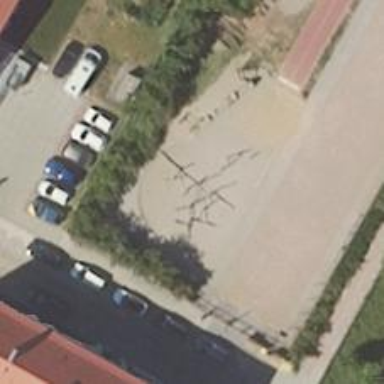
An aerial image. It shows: Playground featuring climbing frame.